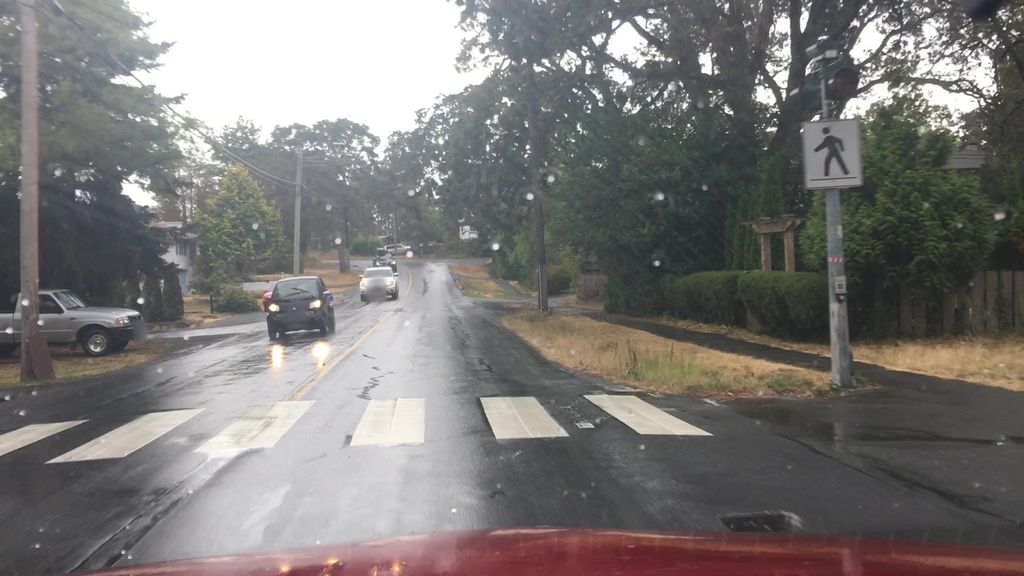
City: victoria